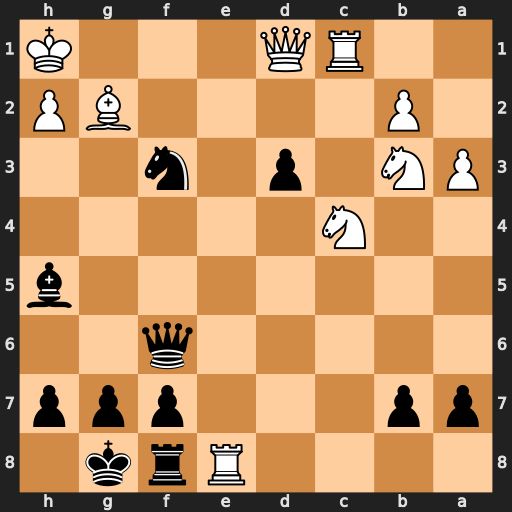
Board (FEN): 4Rrk1/pp3ppp/5q2/7b/2N5/PN1p1n2/1P4BP/2RQ3K
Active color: b
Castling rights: -
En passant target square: -
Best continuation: Qf4 Qxf3 Bxf3